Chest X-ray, PA view. Patient: 46 years old, sex F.
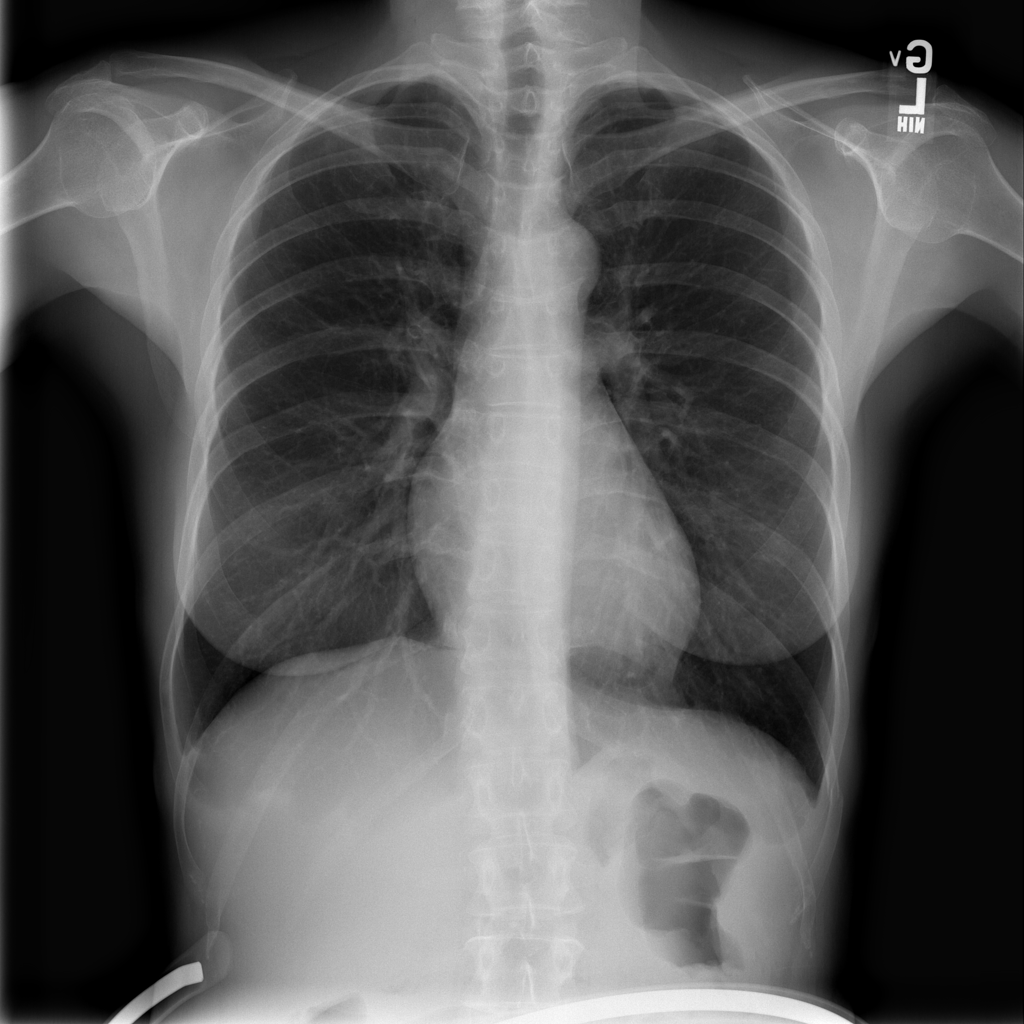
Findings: No Finding